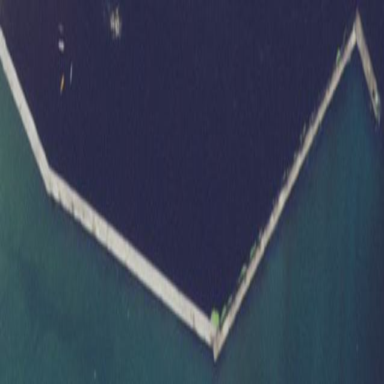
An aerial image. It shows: Breakwater structure.